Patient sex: M
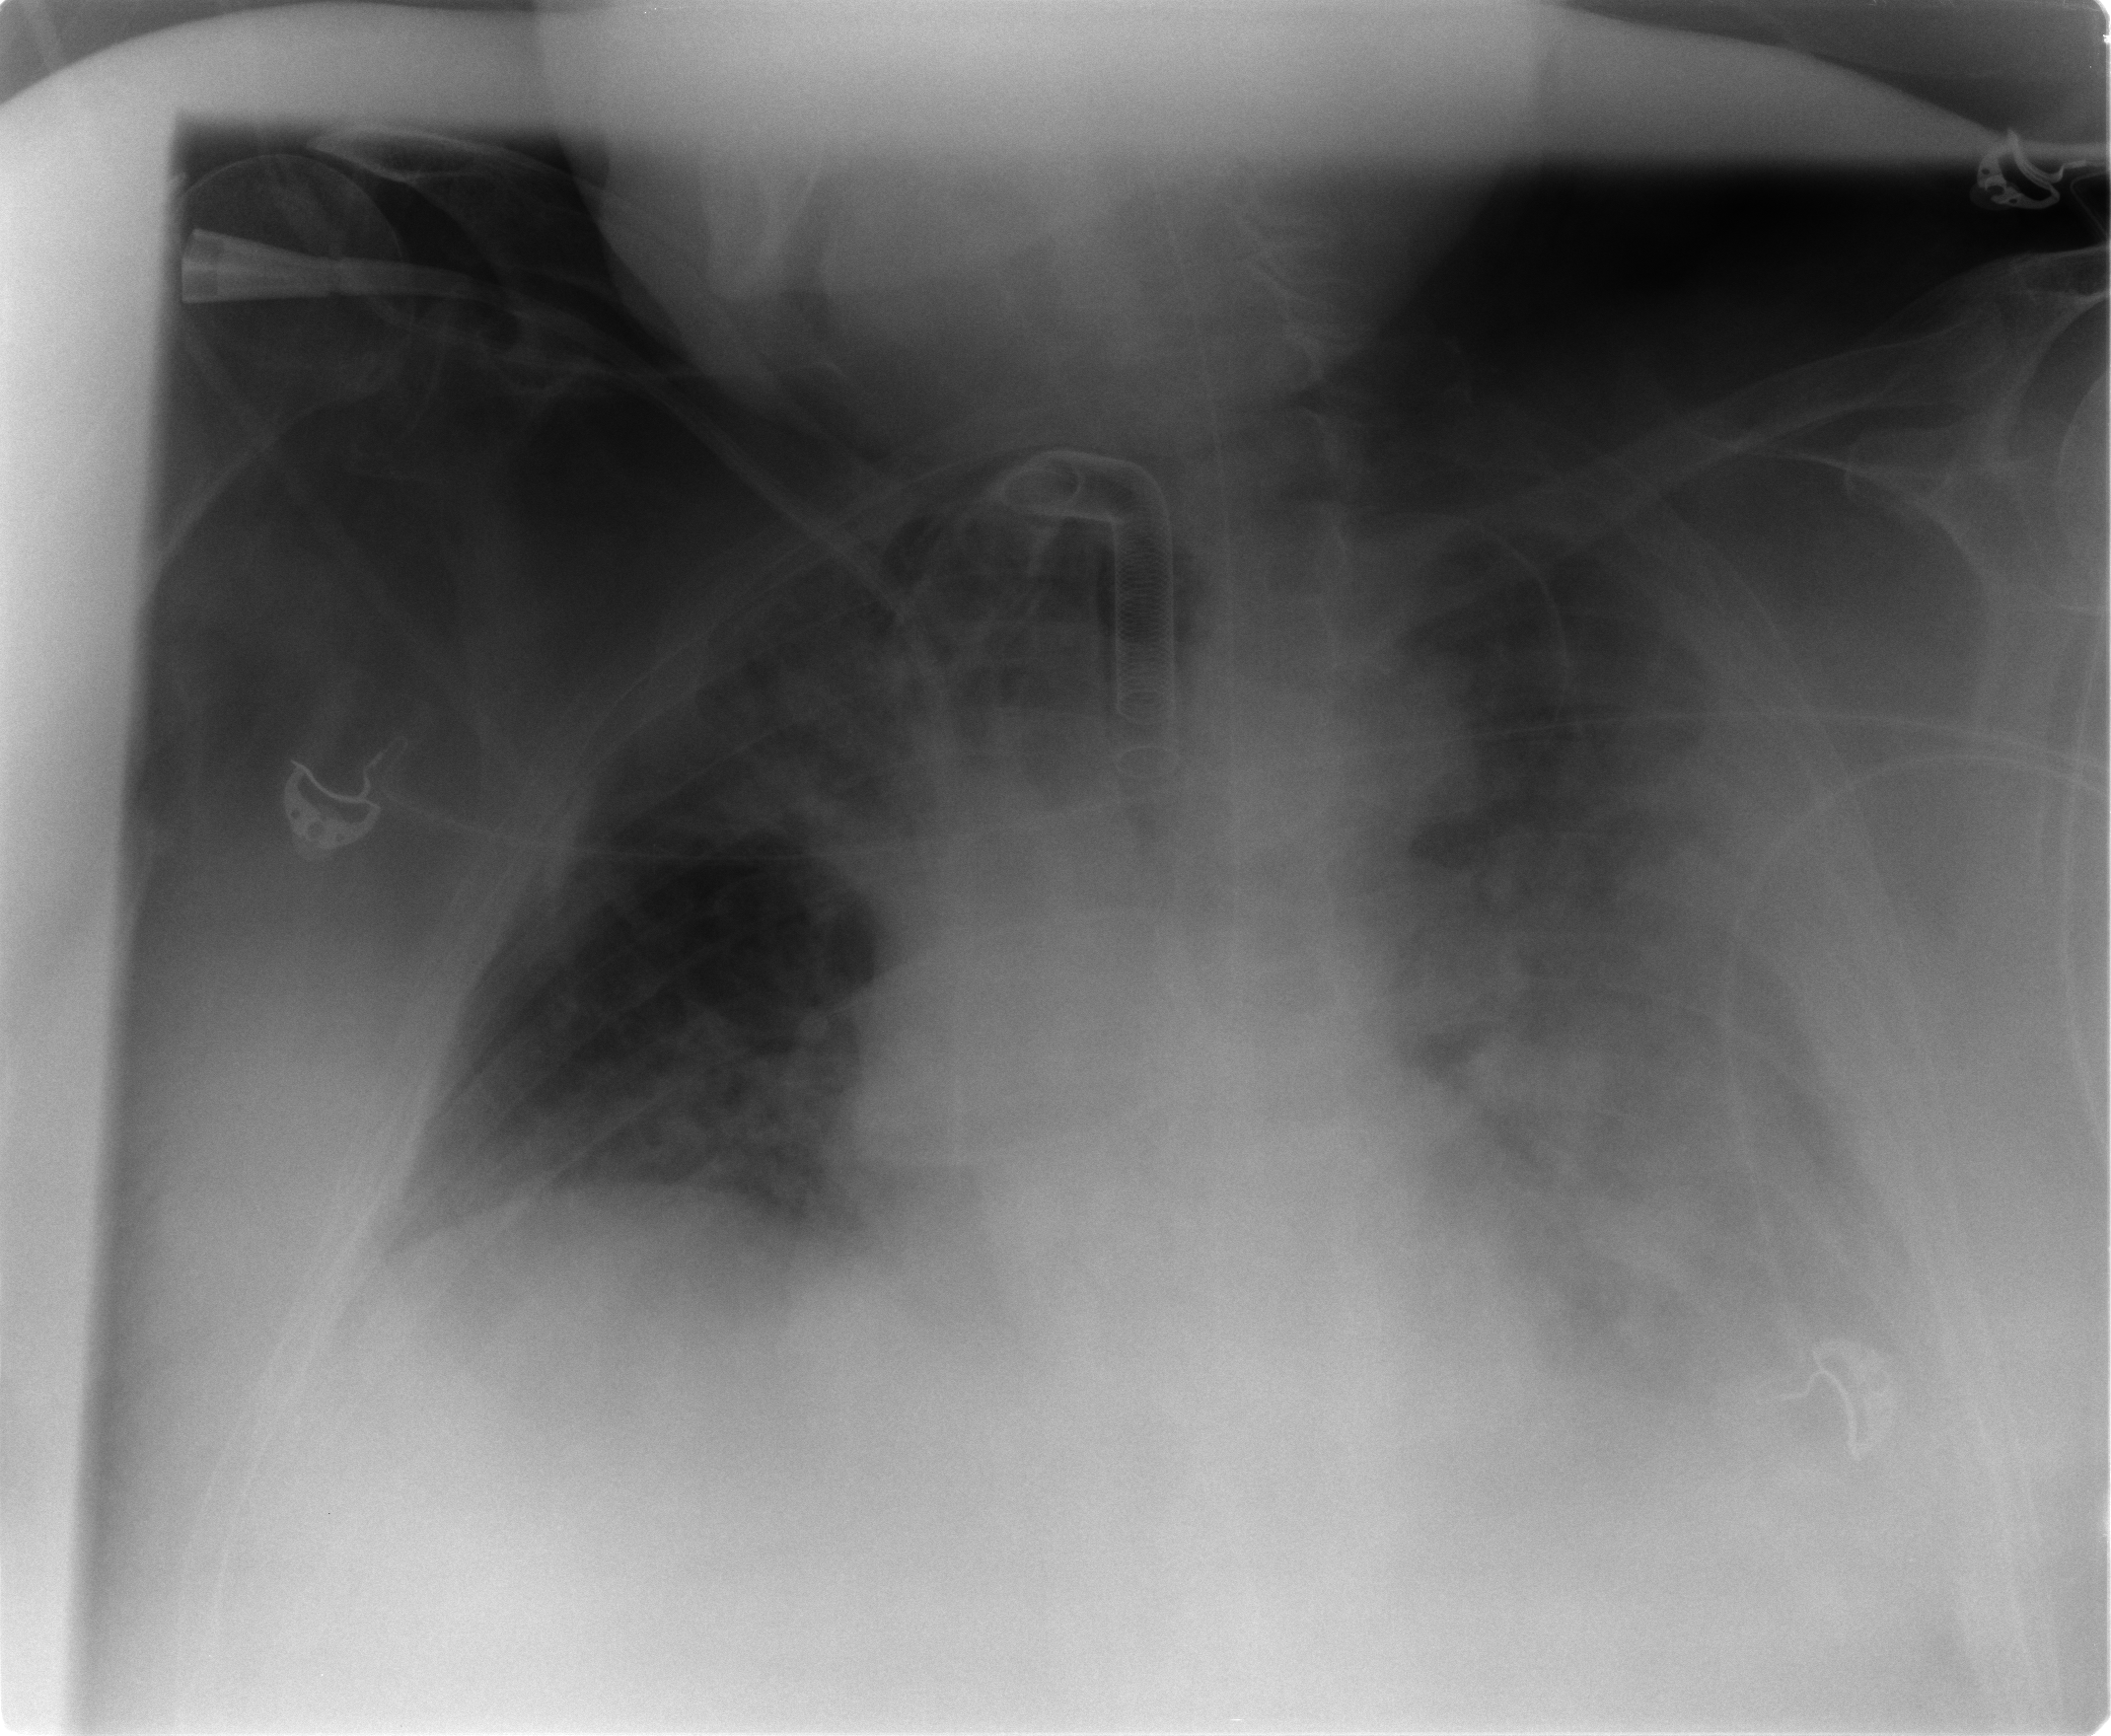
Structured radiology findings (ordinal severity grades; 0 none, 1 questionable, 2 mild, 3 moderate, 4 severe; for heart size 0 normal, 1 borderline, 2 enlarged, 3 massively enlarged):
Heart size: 0
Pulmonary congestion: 3
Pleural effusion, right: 2
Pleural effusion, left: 4
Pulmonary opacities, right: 3
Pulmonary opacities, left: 4
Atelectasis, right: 2
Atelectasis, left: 3